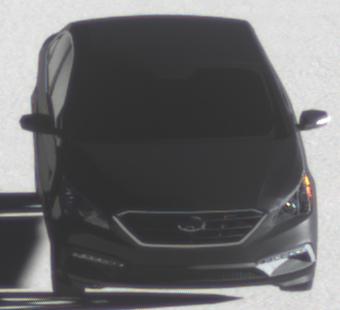
Make: Hyundai
Model: Sonata
Detailed model: Gen. 7
Model produced from: 2015
Model produced until: 2017
Doors: 4
Color: black
Road condition: dry road
Daytime: sunrise or sunset
Contrast: high contrast